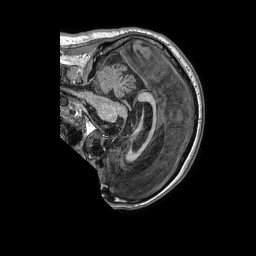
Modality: T1w
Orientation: sagittal
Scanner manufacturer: philips
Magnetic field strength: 1.5 T
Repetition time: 0.007551 s
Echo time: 0.003428 s